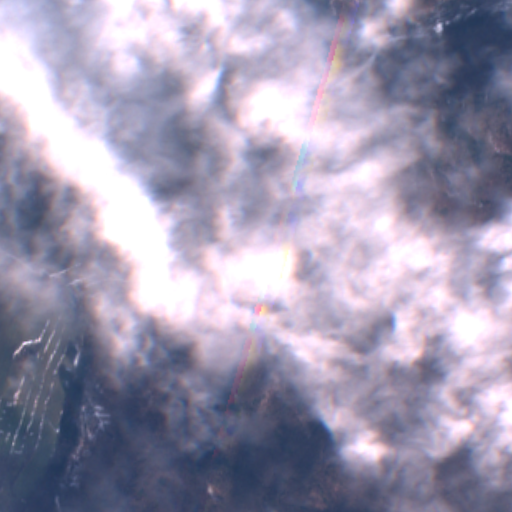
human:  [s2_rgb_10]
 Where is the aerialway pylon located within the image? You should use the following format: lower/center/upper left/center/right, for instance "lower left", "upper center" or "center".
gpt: The aerialway pylon is located in the upper right of the image.
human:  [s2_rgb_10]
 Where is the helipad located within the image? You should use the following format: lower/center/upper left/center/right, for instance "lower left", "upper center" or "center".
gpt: The helipad is located in the upper right of the image.
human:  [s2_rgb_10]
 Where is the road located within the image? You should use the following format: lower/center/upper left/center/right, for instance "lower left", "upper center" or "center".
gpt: There is no road in the image.